Question: I want to make a linear fit to few data points, as shown on the image. Since I know the intercept (in this case say 0.05), I want to fit only points which are in the linear region with this particular intercept. In this case it will be lets say points 5:22 (but not 22:30).
I'm looking for the simple algorithm to determine this optimal amount of points, based on... hmm, that's the question... R^2? Any Ideas how to do it?
I was thinking about probing R^2 for fits using points 1 to 2:30, 2 to 3:30, and so on, but I don't really know how to enclose it into clear and simple function. For fits with fixed intercept I'm using 'polyfit0' (<URL> . Thanks for any suggestions!
EDIT:
sample data:
'''
intercept = 0.043;
x = 0.01:0.01:0.3;
y = [0.0530642513911393,0.0600786706929529,0.0673485248329648,0.0794662409166333,0.0895915873196170,0.103837395346484,0.107224784565365,0.120300492775786,0.126318699218730,0.141508831492330,0.147135757370947,0.161734674733680,0.170982455701681,0.191799936622712,0.192312642057298,0.204771365716483,0.222689541632988,0.242582251060963,0.252582727297656,0.267390860166283,0.282890010610515,0.292381165948577,0.307990544720676,0.314264952297699,0.332344368808024,0.355781519885611,0.373277721489254,0.387722683944356,0.413648156978284,0.446500064130389;];
'''

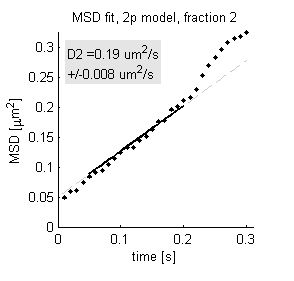
Answer: What you have here is a rather difficult problem to find a solution of.
One approach would be to compute all the slopes/intersects between all consecutive pairs of points, and then do cluster analysis on the intersepts:
'''
slopes = diff(y)./diff(x);
intersepts = y(1:end-1) - slopes.*x(1:end-1);
idx = kmeans(intersepts, 3);
x([idx; 3] == 2) % the points with the intersepts closest to the linear one.
'''
This requires the statistics toolbox (for 'kmeans'). This is the best of all methods I tried, although the range of points found this way have a few small holes in it; e.g., when the slopes of two points in the start and end range lie close to the slope of the line, these points will be detected as belonging to the line. This (and other factors) will require a bit more post-processing of the solution found this way.
Another approach (which I failed to construct successfully) is to do a linear fit in a loop, each time increasing the range of points from some point in the middle towards both of the endpoints, and see if the sum of the squared error remains small. This I gave up very quickly, because defining what "small" is is very subjective and must be done in some heuristic way.
I tried a more systematic and robust approach of the above:
'''
function test
%% example data
slope = 2;
intercept = 1.5;
x = linspace(0.1, 5, 100).';
y = slope*x + intercept;
y(1:12) = log(x(1:12)) + y(12)-log(x(12));
y(74:100) = y(74:100) + (x(74:100)-x(74)).^8;
y = y + 0.2*randn(size(y));
%% simple algorithm
[X,fn] = fminsearch(@(ii)P(ii, x,y,intercept), [0.5 0.5])
[~,inds] = P(X, y,x,intercept)
end
function [C, inds] = P(ii, x,y,intercept)
% ii represents fraction of range from center to end,
% So ii lies between 0 and 1.
N = numel(x);
n = round(N/2);
ii = round(ii*n);
inds = min(max(1, n+(-ii(1):ii(2))), N);
% Solve linear system with fixed intercept
A = x(inds);
b = y(inds) - intercept;
% and return the sum of squared errors, divided by
% the number of points included in the set. This
% last step is required to prevent fminsearch from
% reducing the set to 1 point (= minimum possible
% squared error).
C = sum(((A)*A - b).^2)/numel(inds);
end
'''
which only finds a rough approximation to the desired indices (12 and 74 in this example).
When 'fminsearch' is run a few dozen times with random starting values (really just 'rand(1,2)'), it gets more reliable, but I still wouln't bet my life on it.
If you have the statistics toolbox, use the 'kmeans' option.